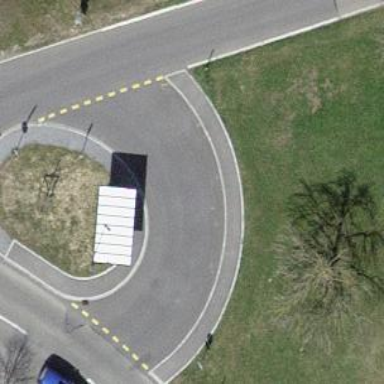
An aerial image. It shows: Public transport stop position.